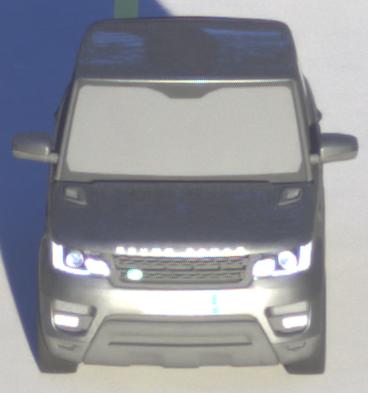
Make: Land Rover
Model: Range Rover Sport 5.0 V8 SC
Detailed model: Range Rover Sport (II)
Model produced from: 2013/09
Model produced until: 2015/07
Doors: 5
Color: gray
Road condition: dry road
Daytime: sunrise or sunset
Contrast: high contrast